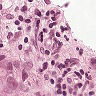
Metastatic tissue present: yes